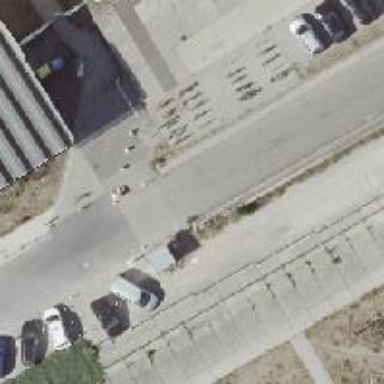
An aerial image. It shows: Driveway with asphalt surface in living street.